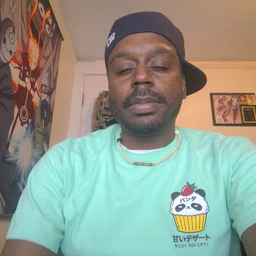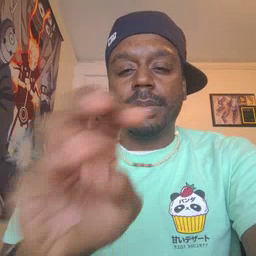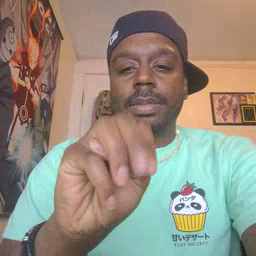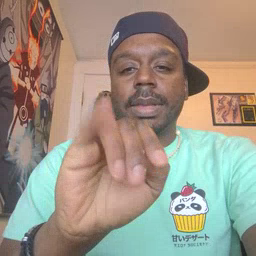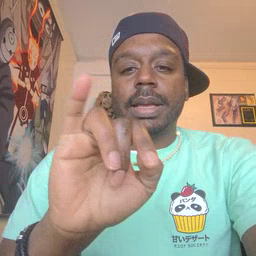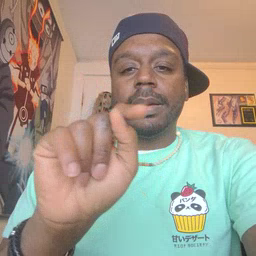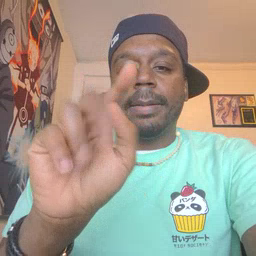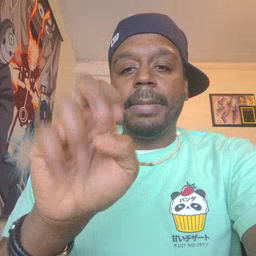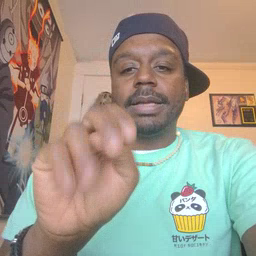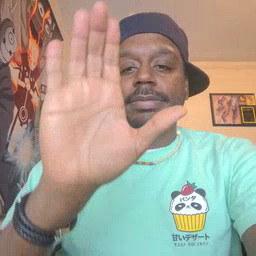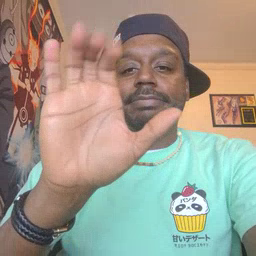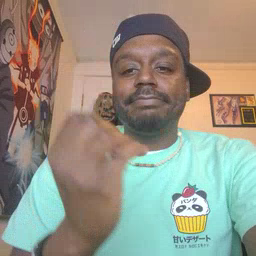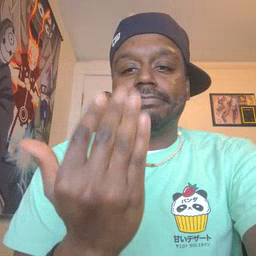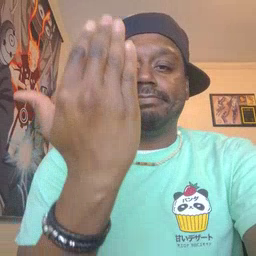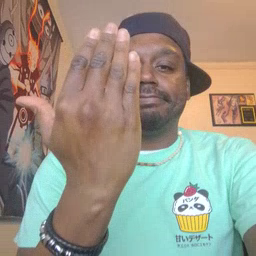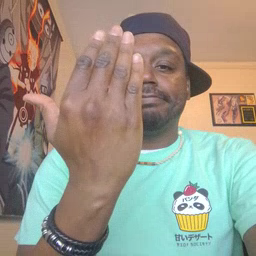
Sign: mitten